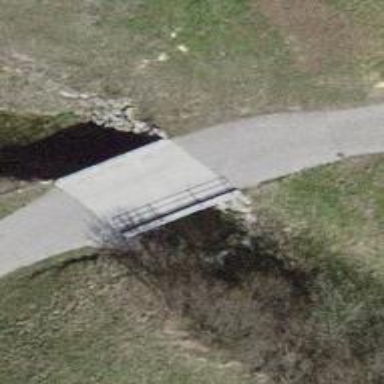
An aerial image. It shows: Culvert tunnel.